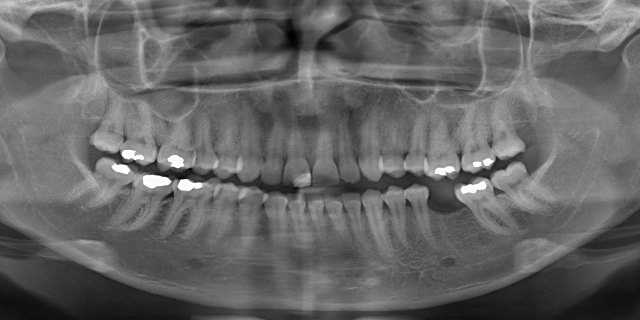
adult